Field crop: maize
Growth stage: 2
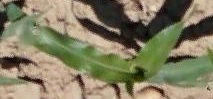
Species: maize